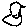
Label: bird